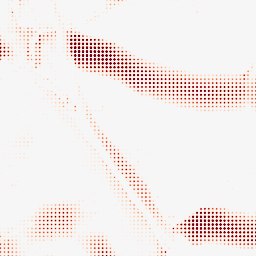
Category: morphological
Decomposition family: morphological_ellipse
Decomposition parameters: operation: opening
width: 50
height: 5
Upsampling method: sinc_blackman
Upsampling parameters: scale: 8
kernel_size: 4
Upsampling scale: 8